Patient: sex F, age 59
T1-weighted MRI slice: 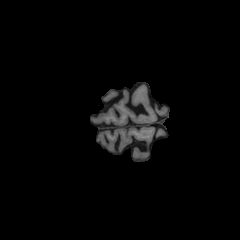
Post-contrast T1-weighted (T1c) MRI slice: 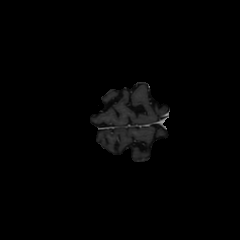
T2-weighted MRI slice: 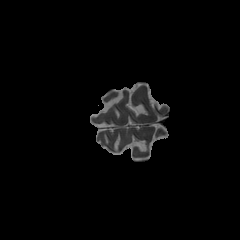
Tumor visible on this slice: no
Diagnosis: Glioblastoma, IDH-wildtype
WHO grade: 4